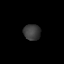
Tissue: lung
Cell type: Others
Senescence score: 0.5689
Nuclear area (px): 266
Mean DAPI intensity: 60